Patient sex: F
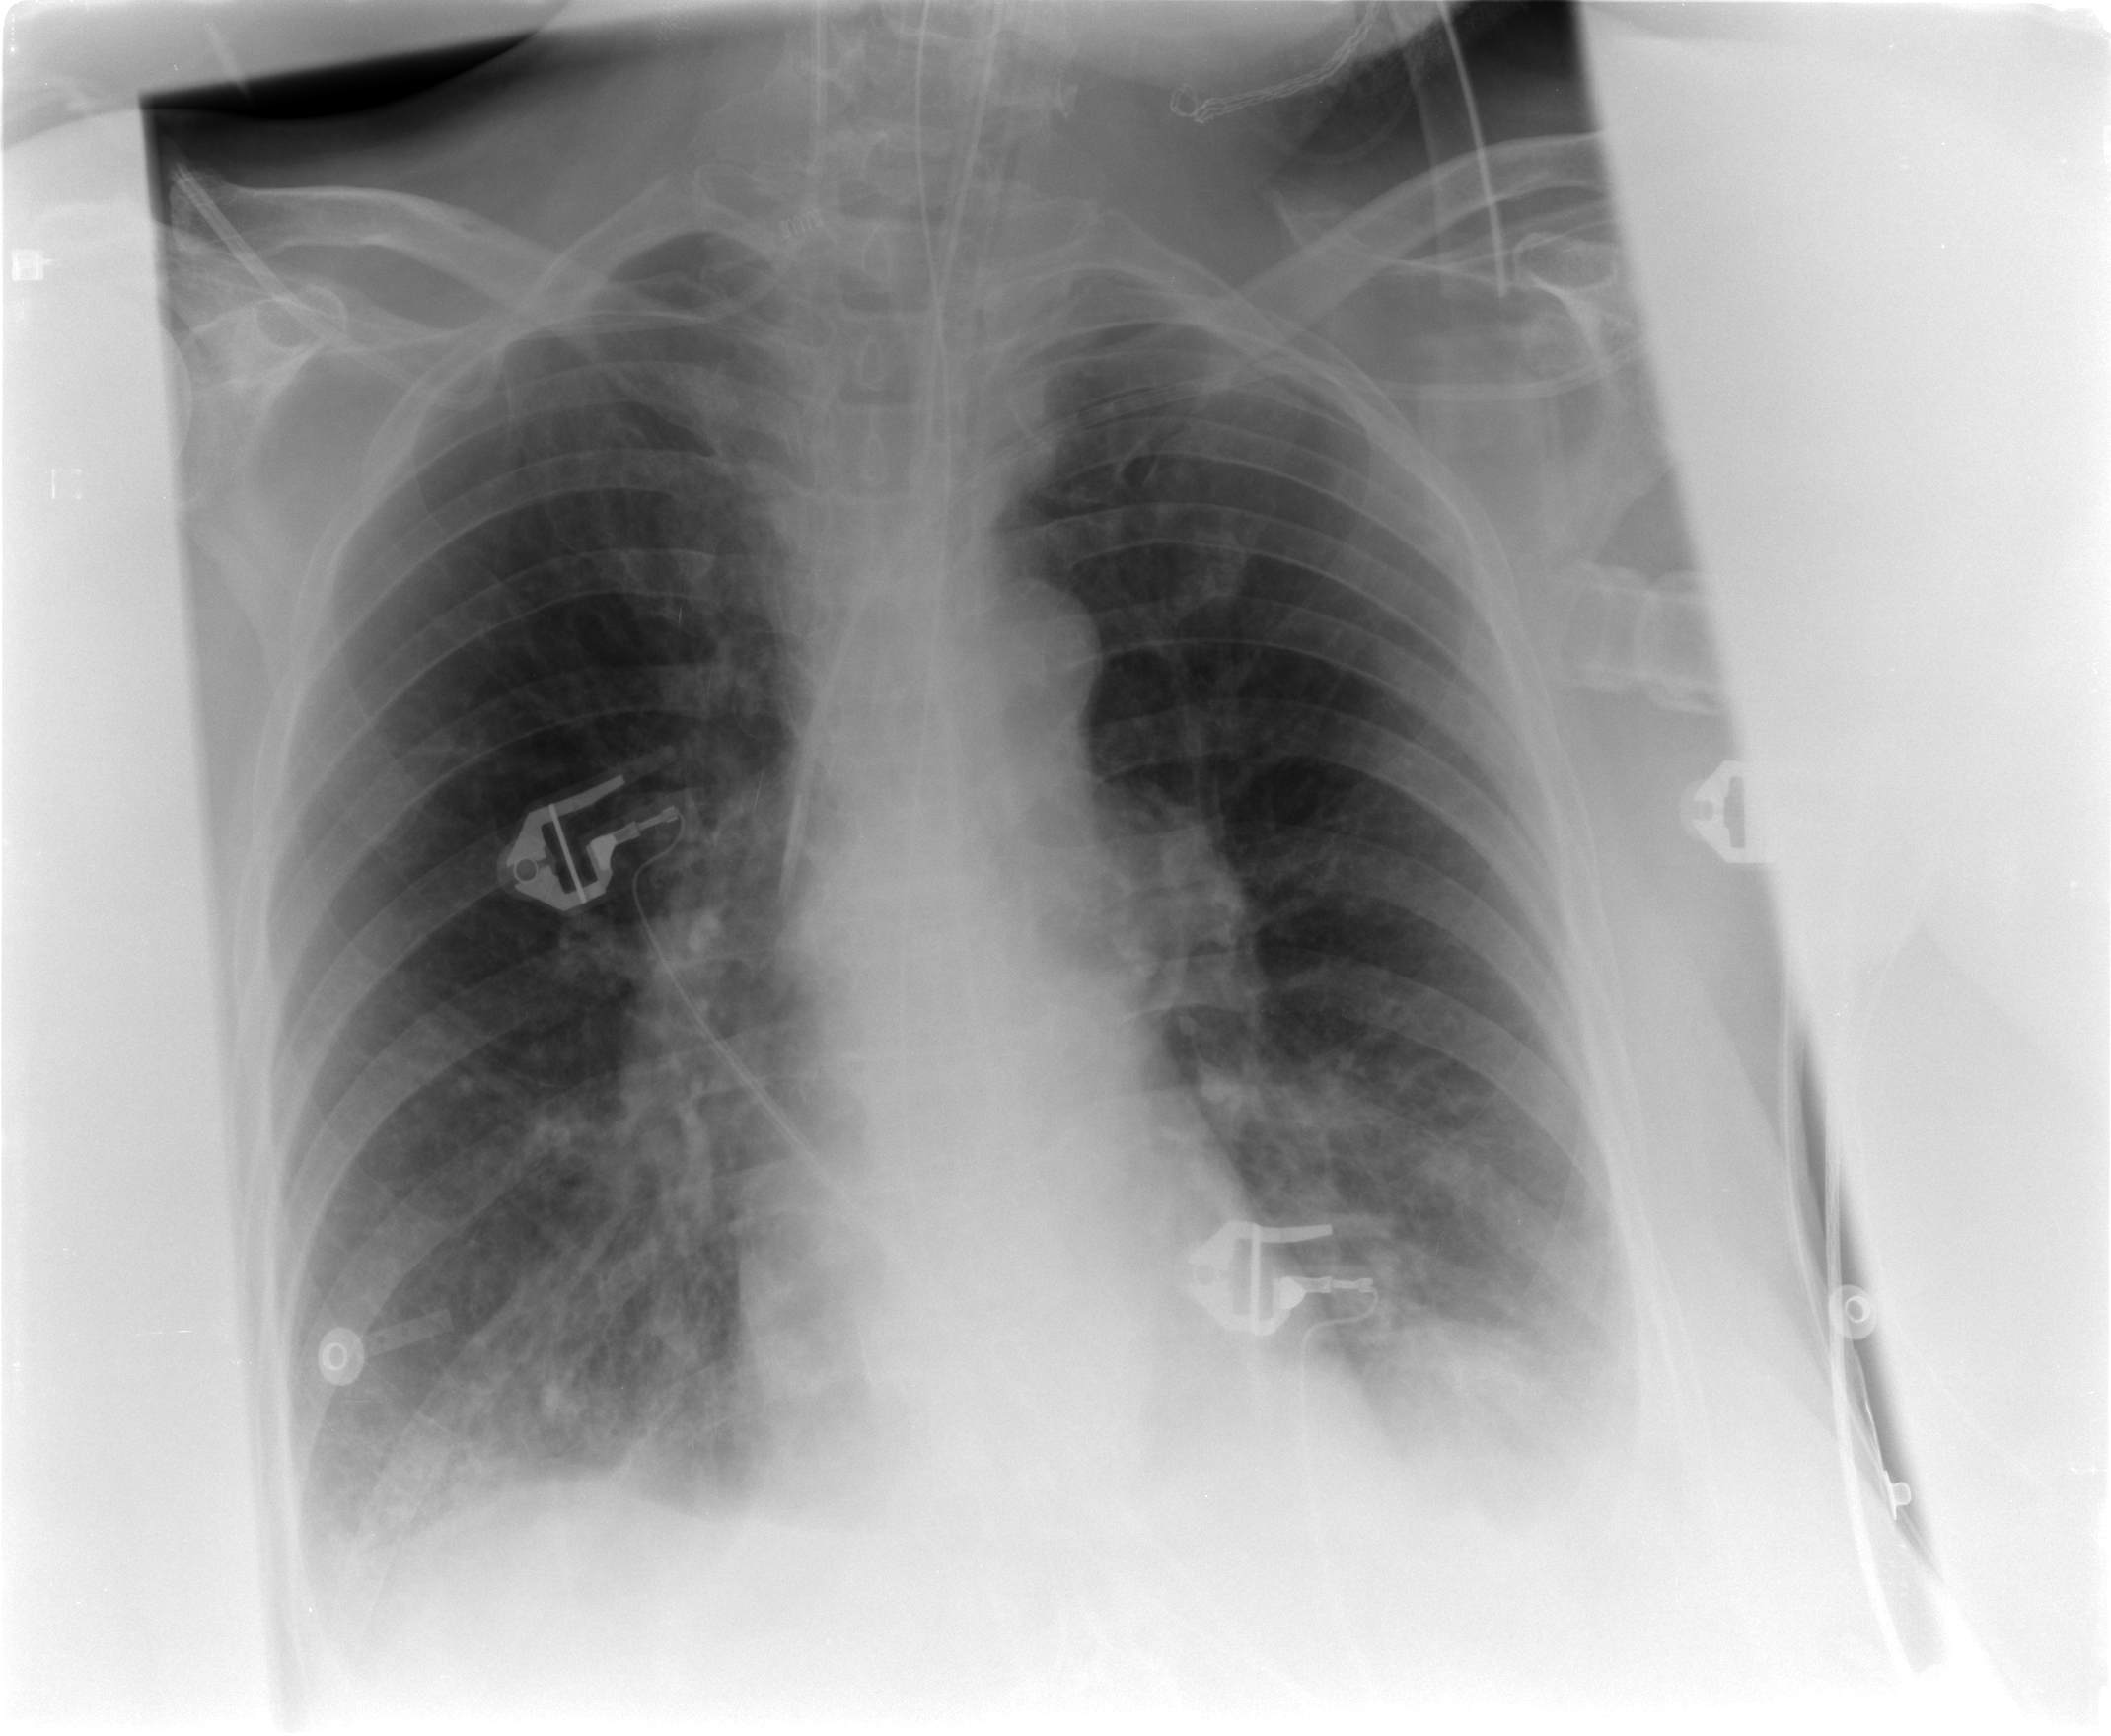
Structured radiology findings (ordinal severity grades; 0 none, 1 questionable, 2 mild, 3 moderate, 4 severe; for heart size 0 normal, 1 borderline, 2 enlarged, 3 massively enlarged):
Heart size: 0
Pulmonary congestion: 1
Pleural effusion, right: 0
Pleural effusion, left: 2
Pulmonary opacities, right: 0
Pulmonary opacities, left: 0
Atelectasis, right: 2
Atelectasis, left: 2